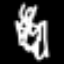
Label: squiggle